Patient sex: F
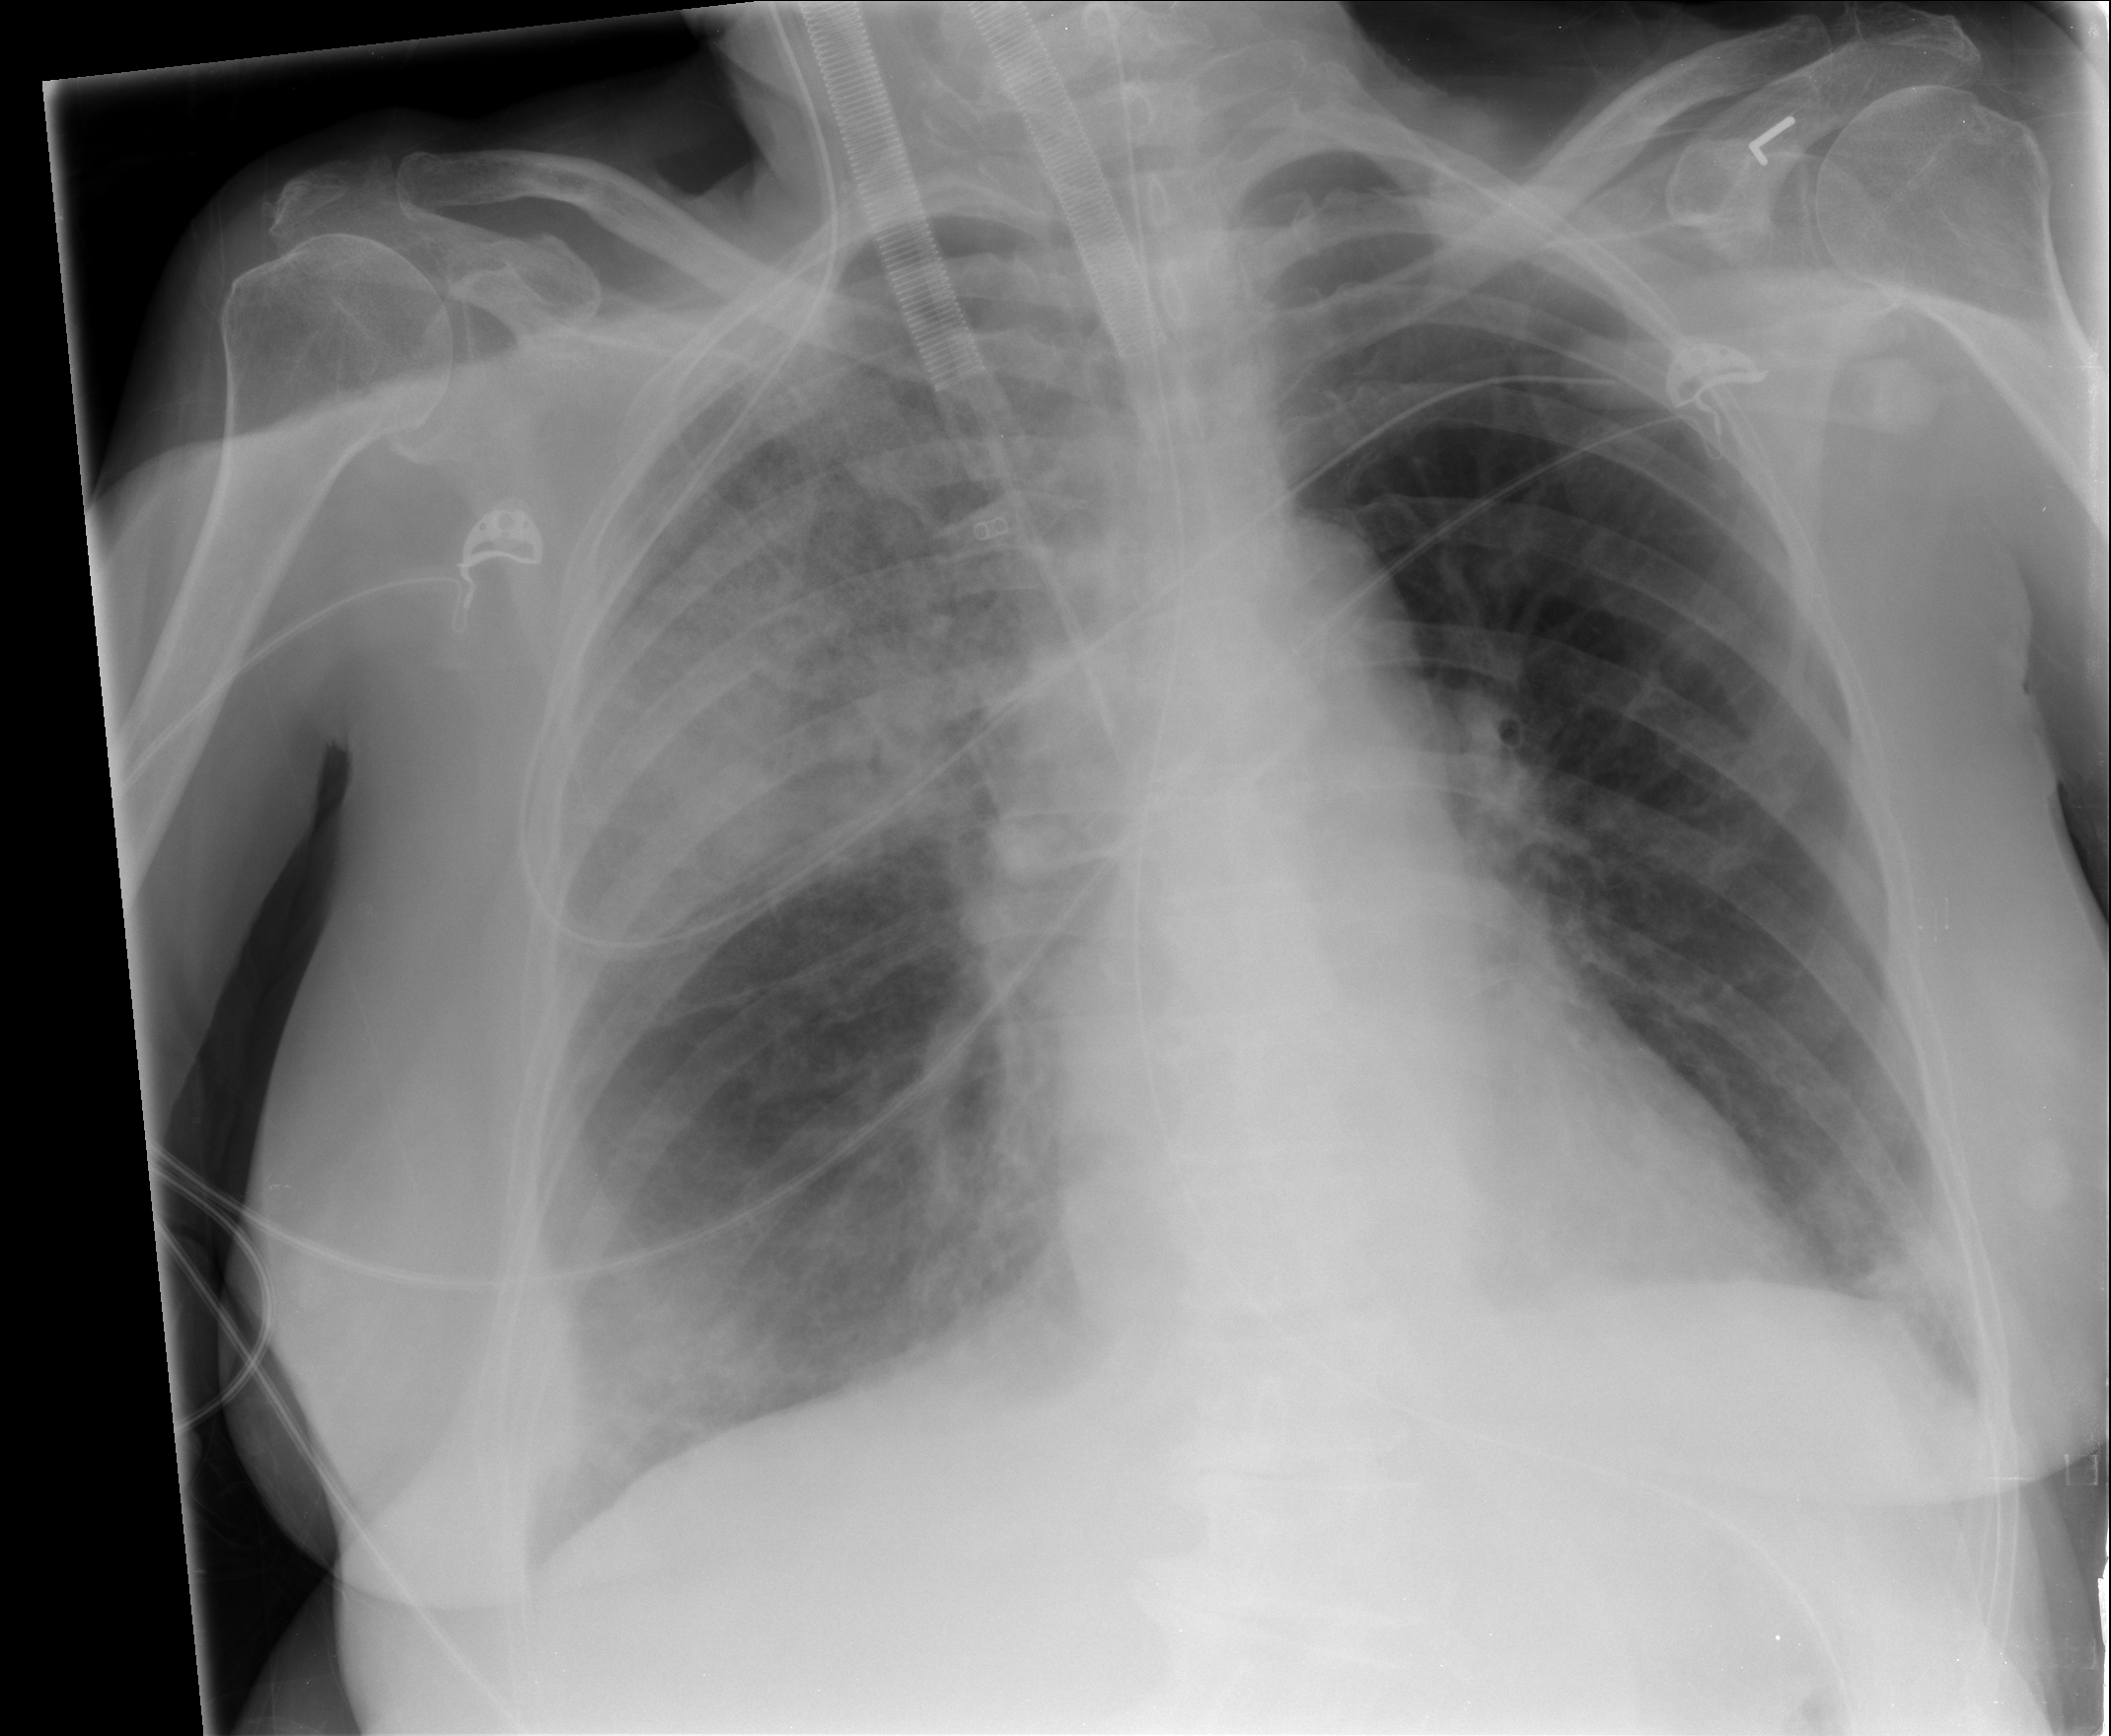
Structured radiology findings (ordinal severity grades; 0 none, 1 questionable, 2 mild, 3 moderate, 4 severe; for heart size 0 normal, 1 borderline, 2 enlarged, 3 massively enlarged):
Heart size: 0
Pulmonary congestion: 0
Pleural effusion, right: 0
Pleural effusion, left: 0
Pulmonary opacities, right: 3
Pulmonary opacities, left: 2
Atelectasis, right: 2
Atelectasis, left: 0